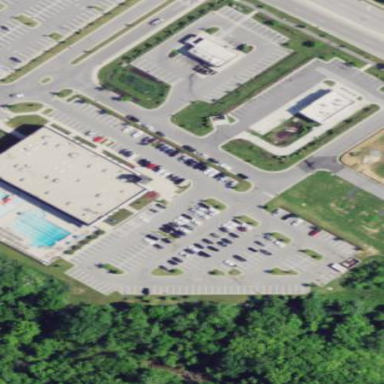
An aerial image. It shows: Retail area.